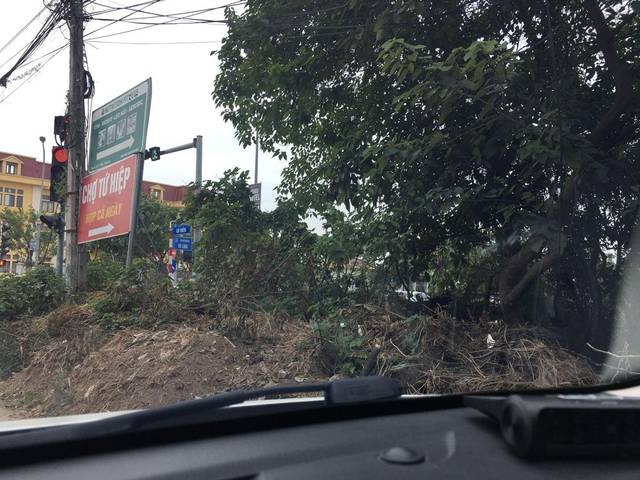
Region: Vietnam
Coordinates: 20.942, 105.849